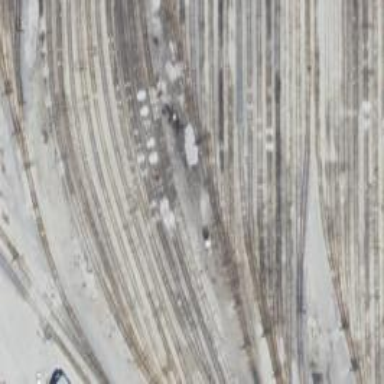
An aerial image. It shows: Railway yard.